Question: I have configured a called , and that works fine when I ping it.
Now I need to create a .
How do I do this? The documentation on the internet is really poor. I read somewhere you need to set the jndi name and the pool name as properties for the JDBC resource. These two values then refer to the connection pool (in my case )
But is it jndiName? "JNDI Name"?

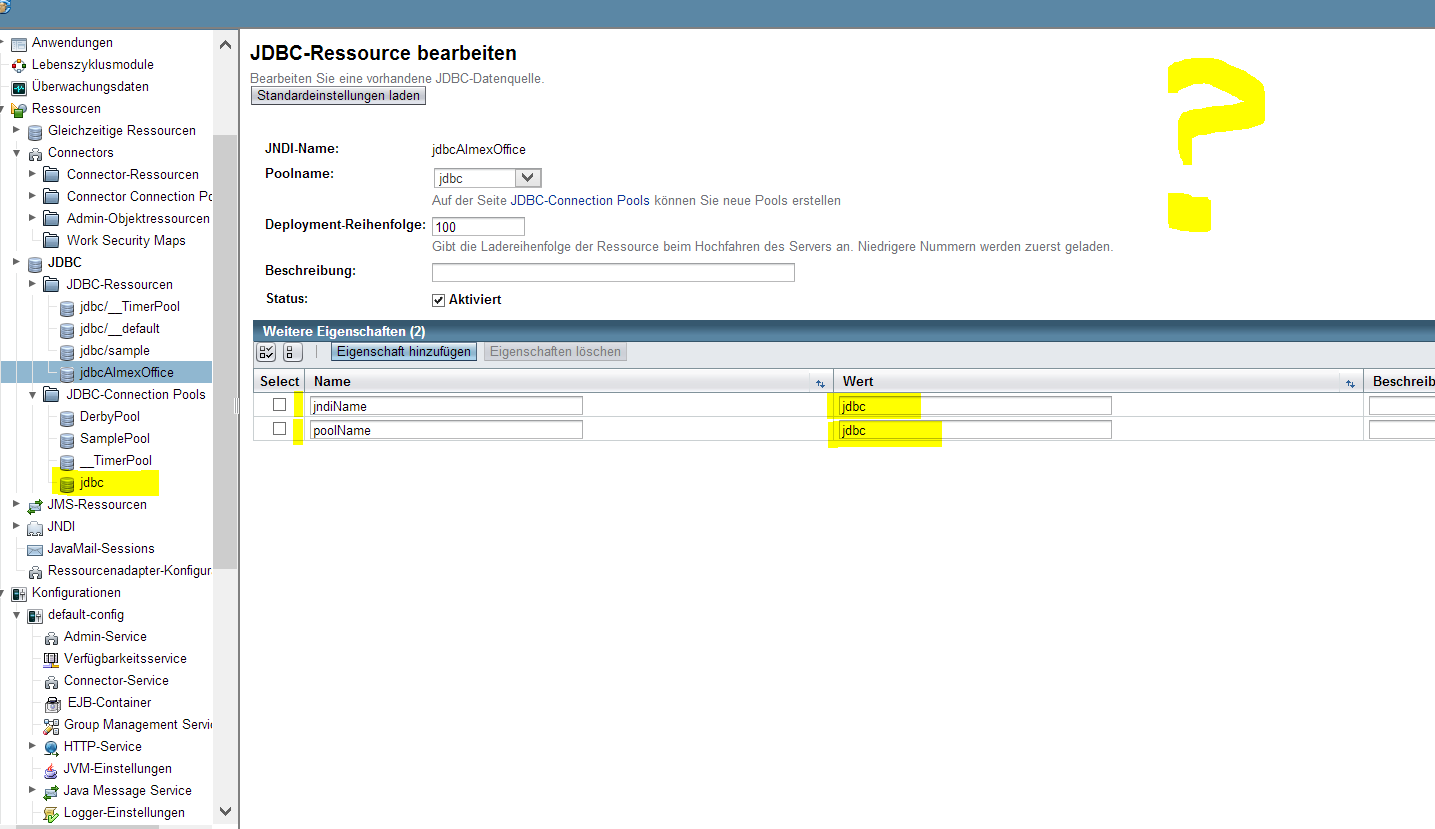
Answer: You mixed some things up. You have to set the JNDI name and the Pool name for the JDBC Resource you want to create.
Just go to 'JDBC Resources' and click 'New'.
'JNDI Name' is the name you want to use for your jdbc resource (in your persistence.xml etc.)
'Pool Name' is the name of the Connection Pool you just created under 'JDBC Connection Pools'. In your case it would be 'jdbc' but you can only choose from existing pools in the dropdown anyway.